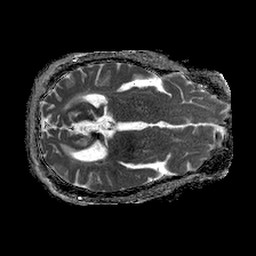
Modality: ADC
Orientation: axial
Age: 58
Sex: male
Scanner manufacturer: philips
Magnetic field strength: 1.5 T
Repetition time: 4.6 s
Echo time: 0.08517 s